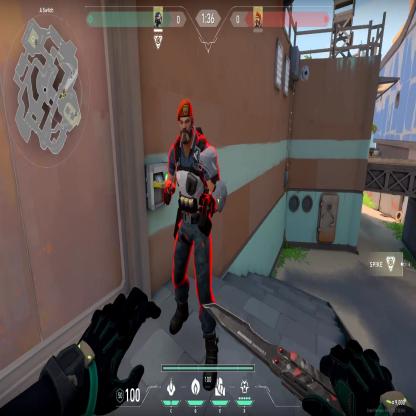
Label: enemy